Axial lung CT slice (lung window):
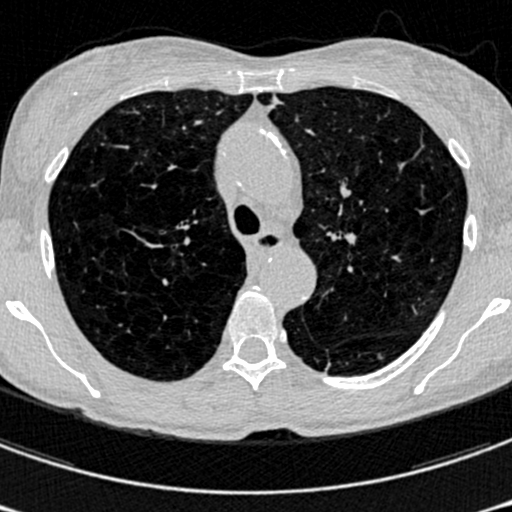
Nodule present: no